Field crop: maize
Growth stage: 2
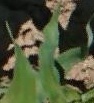
Species: maize